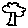
Label: tree